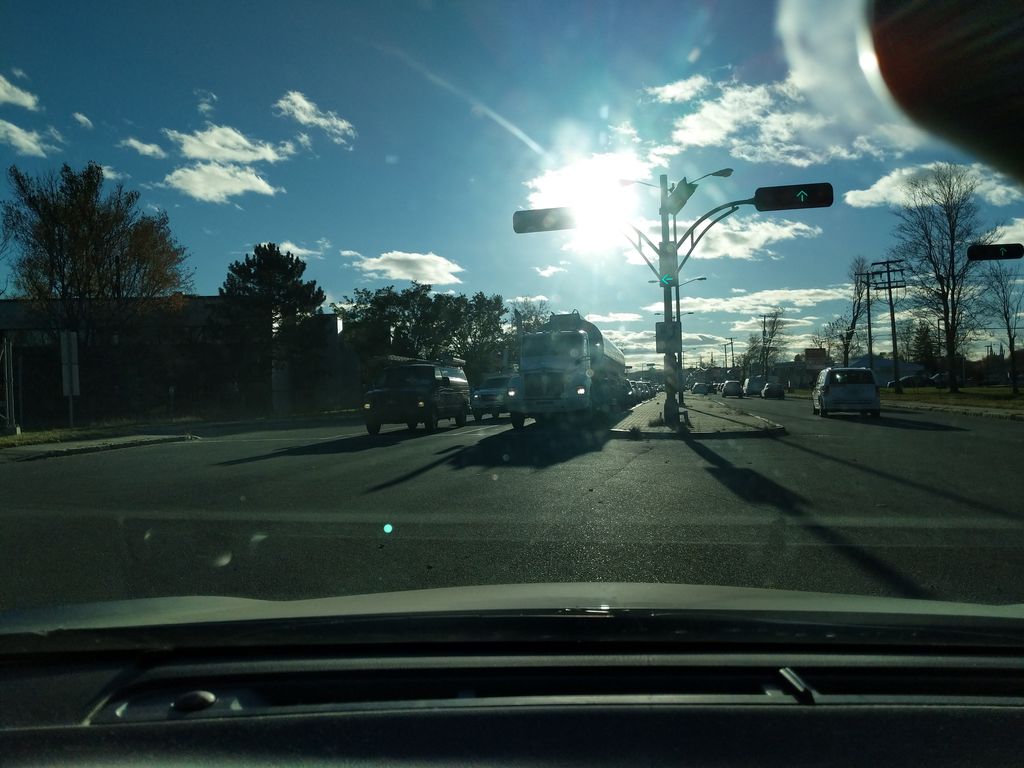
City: quebec_city